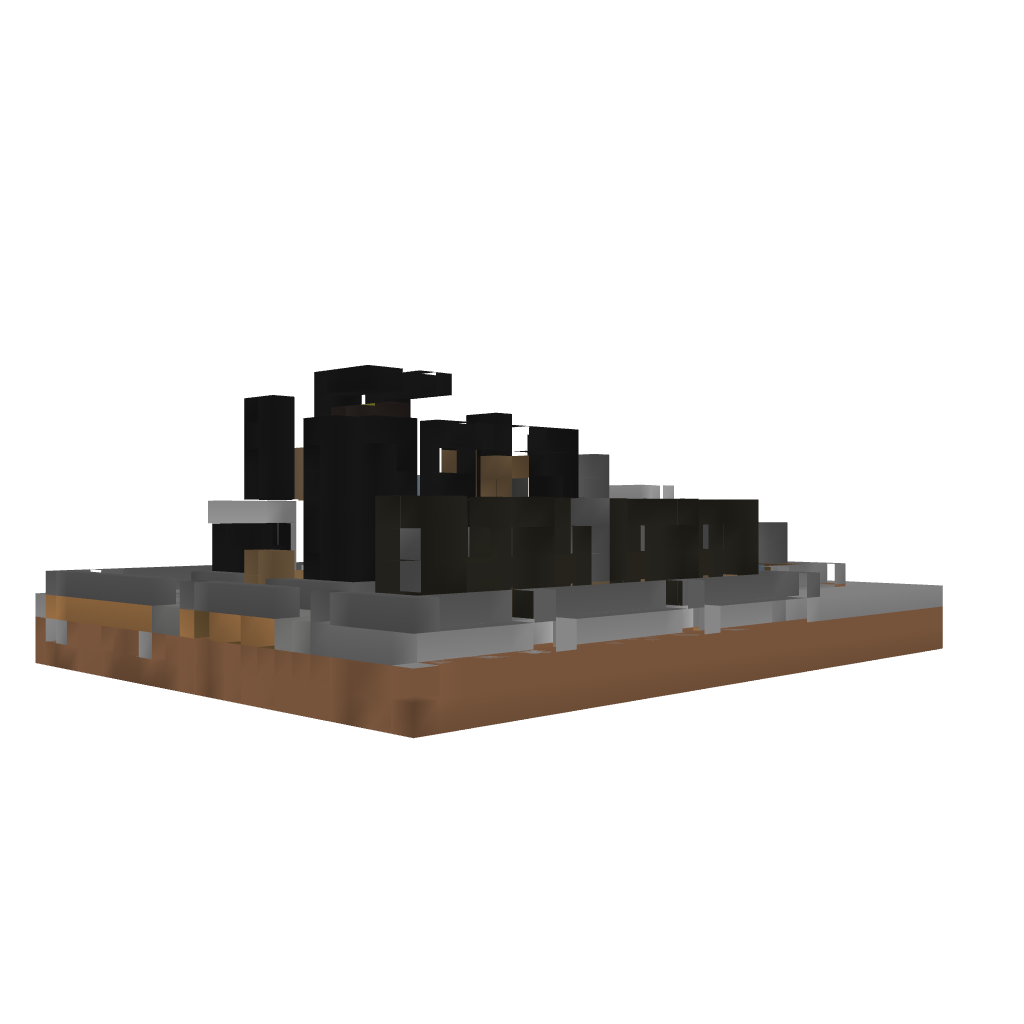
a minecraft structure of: Simple Modern House